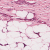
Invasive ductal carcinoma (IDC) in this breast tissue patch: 1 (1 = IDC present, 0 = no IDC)